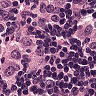
Metastatic tissue present: yes